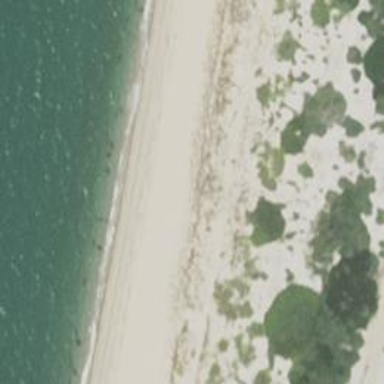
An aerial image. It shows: Scenic beach with natural beauty.